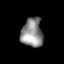
Tissue: skin
Cell type: Epithelial cells
Senescence score: 0.2473
Nuclear area (px): 610
Mean DAPI intensity: 143.026